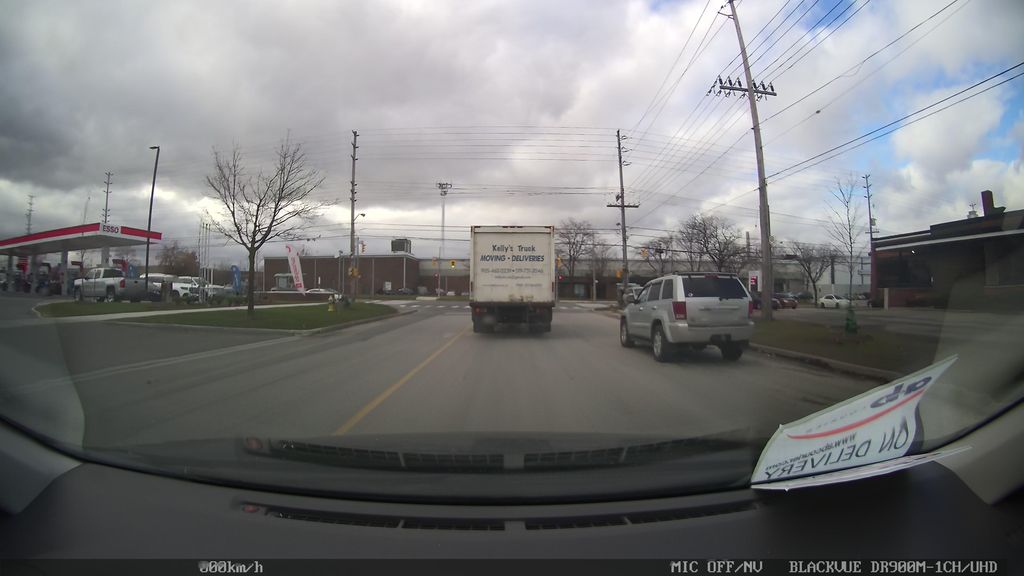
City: toronto